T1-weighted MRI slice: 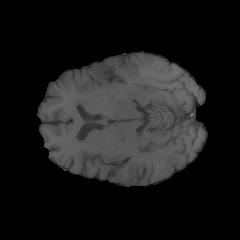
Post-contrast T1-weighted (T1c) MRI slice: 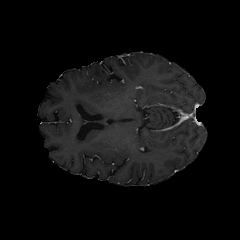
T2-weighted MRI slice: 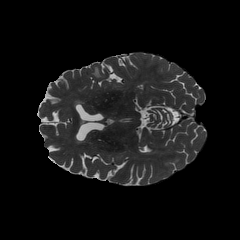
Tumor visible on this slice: yes